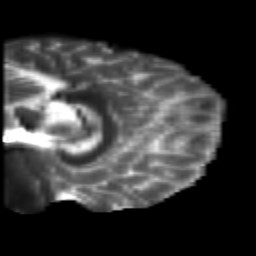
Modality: T2w
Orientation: sagittal
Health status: healthy
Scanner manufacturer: siemens
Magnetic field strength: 3 T
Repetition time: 10 s
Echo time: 0.092 s